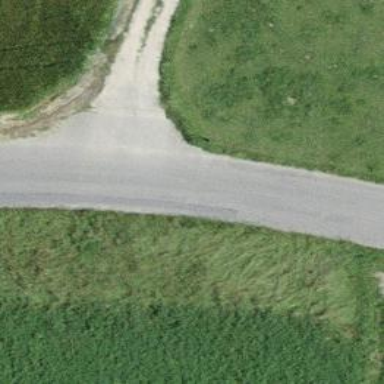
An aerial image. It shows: Unclassified road.